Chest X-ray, AP view. Patient: 24 years old, sex M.
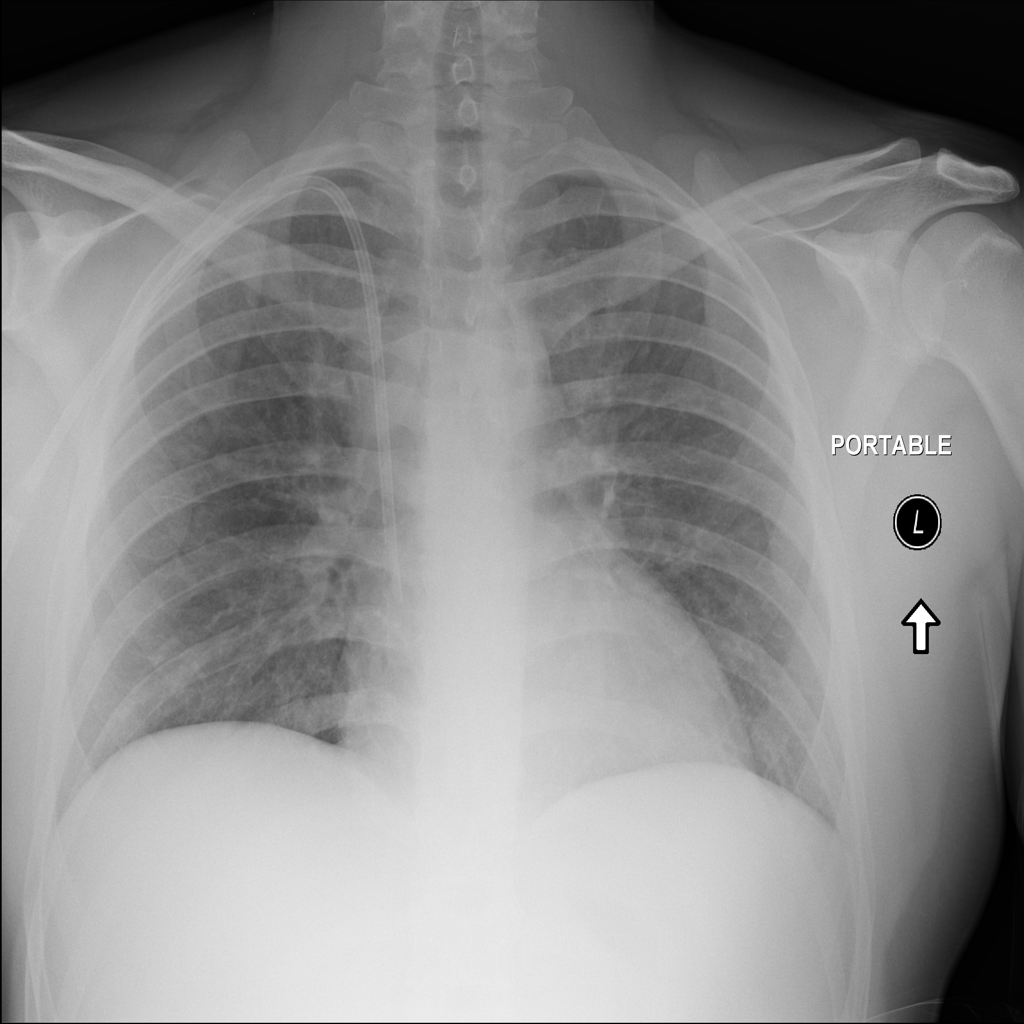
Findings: No Finding